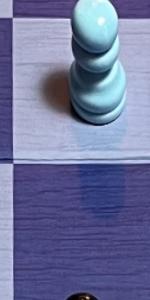
Label: Empty